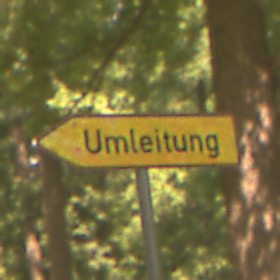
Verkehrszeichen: UmleitungswegweiserLinksweisend
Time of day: Midday
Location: Outdoor (Nature)
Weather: PartlyCloudy
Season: NotSpecified
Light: Natural